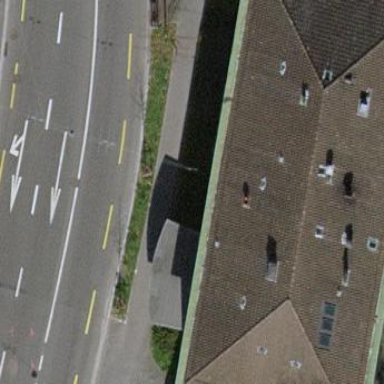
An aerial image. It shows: Office building with hipped roof.